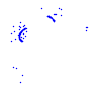
Particle: proton